Question: I'm converting pipe delimited text file to parquet. to do so I'm using convert record processor.
Reader-csv reader
writer-ParquetSetWriter.
schema strategy- InferSchema in reader and inherit record schema in writer.
But I'm getting an error in ConvertRecord processor. It says that index for header "ColumnName" is 24 but has only 24 values.

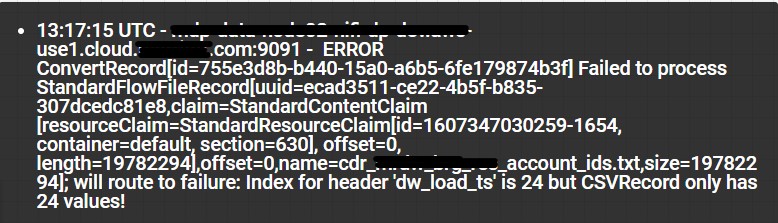
Answer: Based on the input provided, it looks like you have a line that has 25 values because of an improperly delimited set of values. "On index 24, but there are only 24 values" would mean you are on position 25 from an offset of 0.
To debug this, if it's a really big CSV file, you can chain together 'SplitRecord' and 'ValidateRecord' to try to catch the line that has this problem.